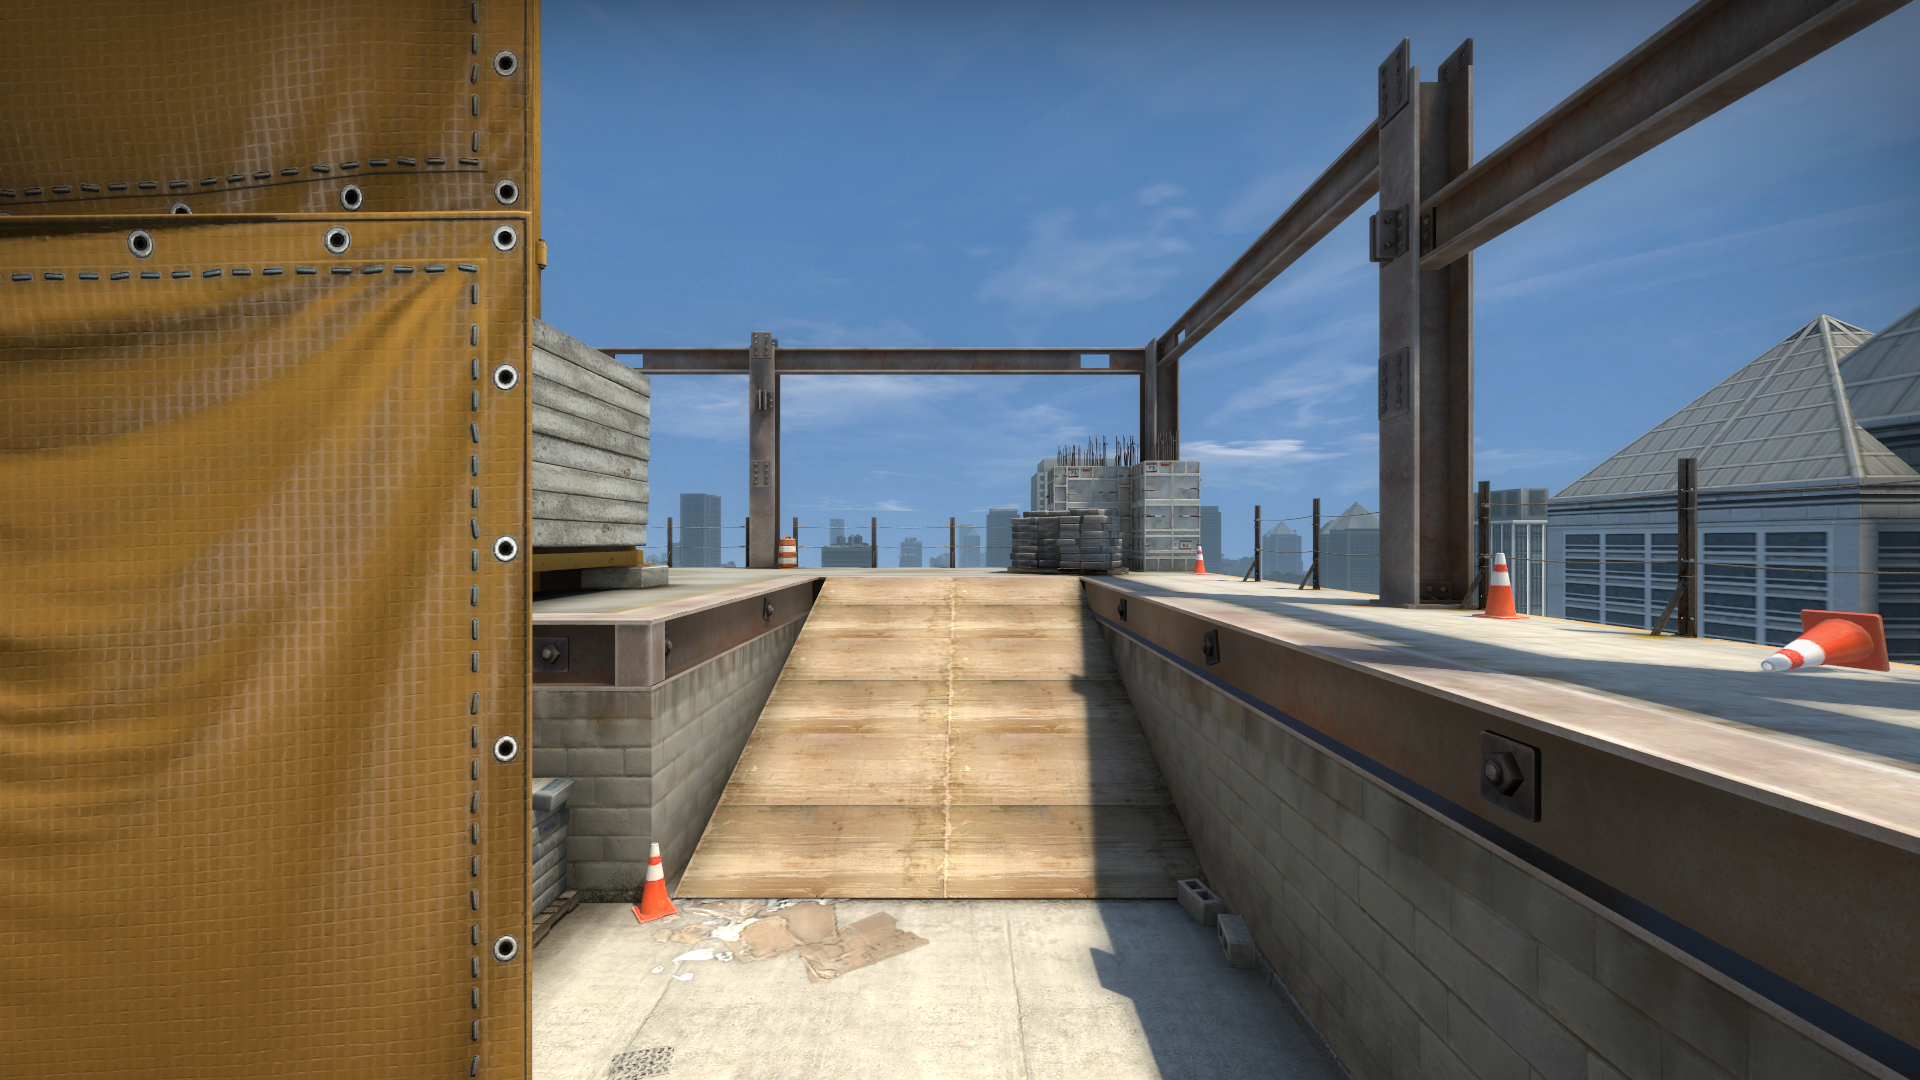
Map: de_vertigo